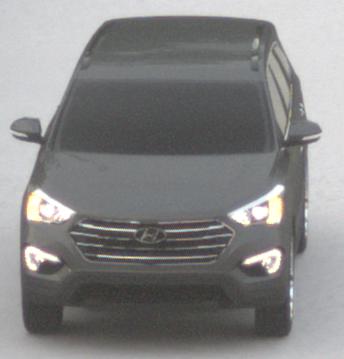
Make: Hyundai
Model: Santa Fe 2.4 GDI
Detailed model: Santa Fe (DM)
Model produced from: 2017/08
Model produced until: 2018/01
Doors: 5
Color: gray
Road condition: dry road
Daytime: sunrise or sunset
Contrast: low contrast